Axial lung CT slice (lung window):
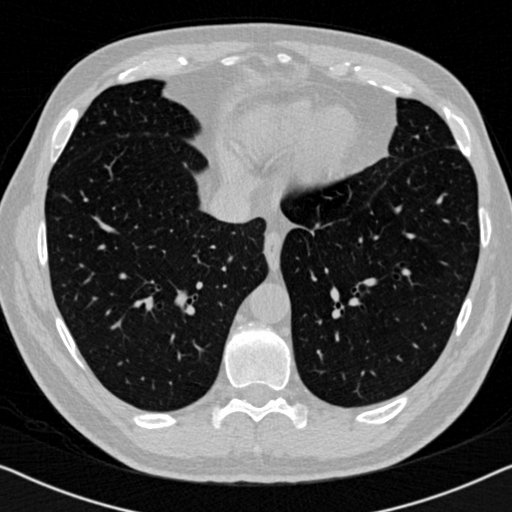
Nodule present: no